Interaction volume radius: 10 \u00c5
Interaction volume height: 15 \u00c5
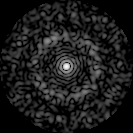
Disorder parameter: 0.8297